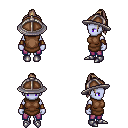
a pixel art fantasy rpg character, female body template, dark elf, purple skin, brown tunic, magenta pants, white blonde long topknot hairstyle, chain helm, leather bracers, metal boots, four views (front, back, left, right), 2x2 character sprite sheet, small pixel art, hard edges, no anti-aliasing